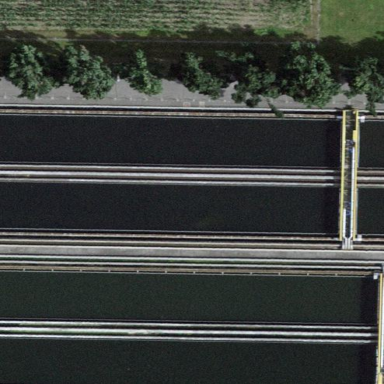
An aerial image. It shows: Body of wastewater.